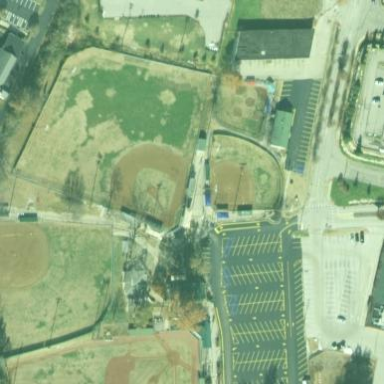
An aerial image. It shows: Baseball pitch for leisure land activities.